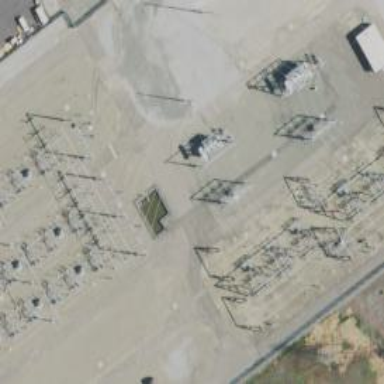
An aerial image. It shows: Power substation.